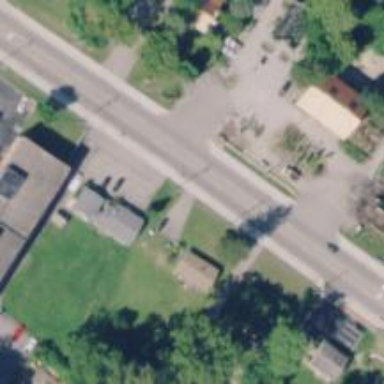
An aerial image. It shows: Secondary road with asphalt surface.